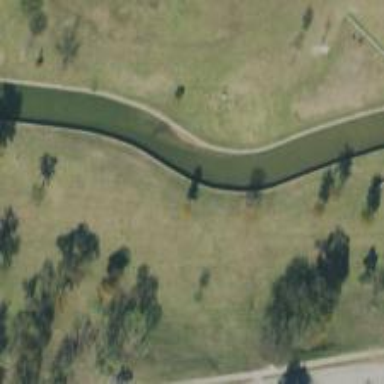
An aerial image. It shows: Disc golf hole.